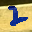
Label: 2